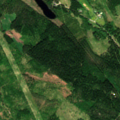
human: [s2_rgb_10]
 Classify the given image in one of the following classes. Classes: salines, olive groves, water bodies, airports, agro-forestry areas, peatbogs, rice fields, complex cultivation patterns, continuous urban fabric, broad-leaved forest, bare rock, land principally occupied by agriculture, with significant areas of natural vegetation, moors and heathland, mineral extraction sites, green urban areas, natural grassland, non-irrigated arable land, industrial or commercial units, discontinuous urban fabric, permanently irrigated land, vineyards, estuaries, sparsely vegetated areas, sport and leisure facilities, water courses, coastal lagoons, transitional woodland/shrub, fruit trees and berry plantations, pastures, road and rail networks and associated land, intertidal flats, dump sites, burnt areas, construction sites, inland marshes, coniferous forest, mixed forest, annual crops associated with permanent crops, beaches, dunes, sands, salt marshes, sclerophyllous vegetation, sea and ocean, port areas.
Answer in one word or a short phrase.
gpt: coniferous forest, mixed forest, transitional woodland/shrub